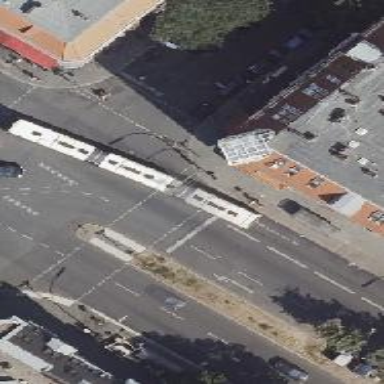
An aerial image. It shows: Secondary road with asphalt surface and lane markings. It is dual carriageway with bus lane on the right and shared busway cycle lane on the right.